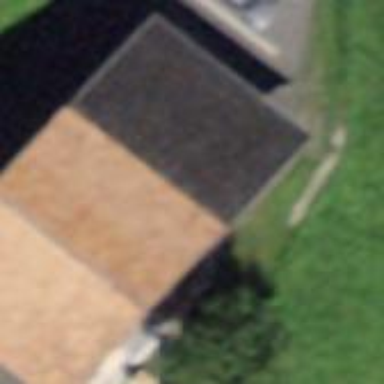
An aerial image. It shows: Rural barn.